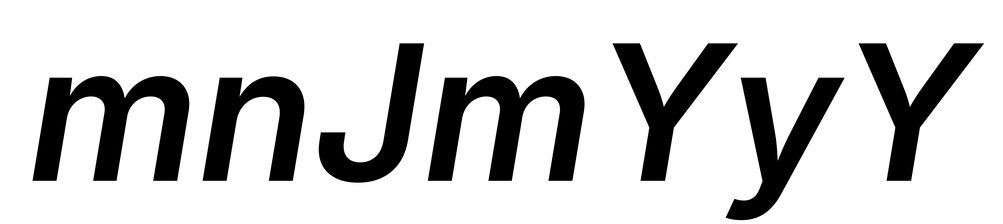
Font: Inter-Italic_SemiBold_Italic